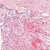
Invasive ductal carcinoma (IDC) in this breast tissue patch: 0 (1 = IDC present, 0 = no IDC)